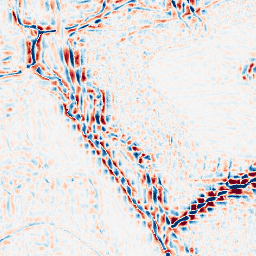
Category: wavelet
Decomposition family: wavelet_reverse_biorthogonal
Decomposition parameters: wavelet: rbio5.5
level: 3
Upsampling method: lanczos
Upsampling parameters: scale: 8
Upsampling scale: 8